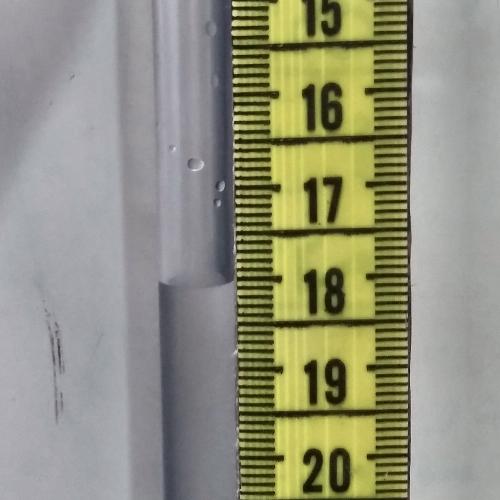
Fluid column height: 18.0 cm